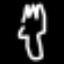
Label: fork